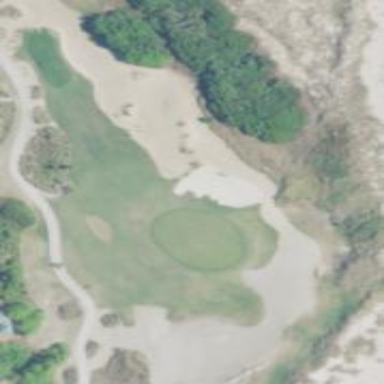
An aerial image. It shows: Golf bunker filled with natural sand.